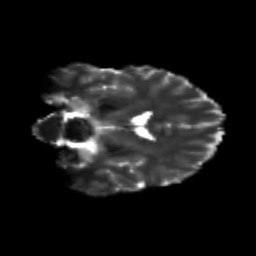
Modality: T2w
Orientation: coronal
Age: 20
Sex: male
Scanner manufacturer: siemens
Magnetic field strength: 3 T
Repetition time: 3.5 s
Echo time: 0.125 s